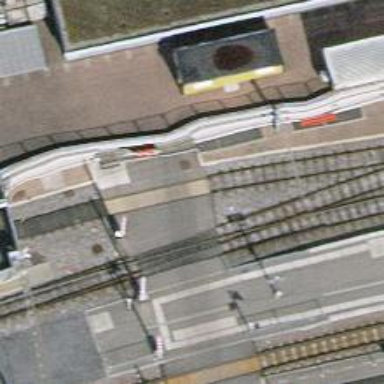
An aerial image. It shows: Railway crossing.